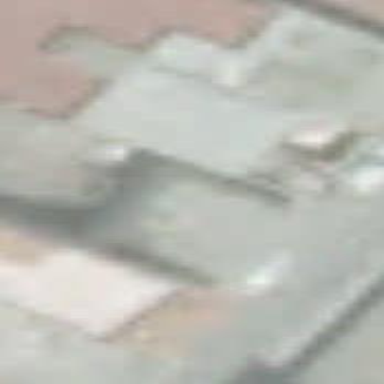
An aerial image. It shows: Residential building.